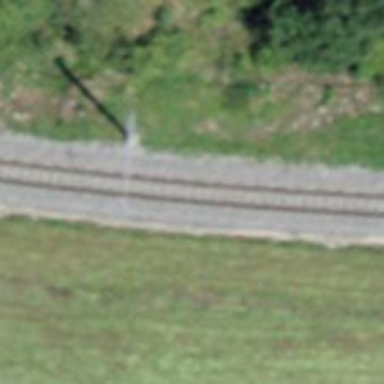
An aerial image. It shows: Narrow-gauge railway track with electrified contact line. The railway has one track.